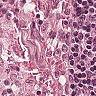
Metastatic tissue present: no